Question: My cells are squares and look good at any size. I am looking to find the largest size for cells so that displaying all of them will not require scrolling.
And by example, this screen shot is great for 3 players, but kicking it up to 12 players makes them scroll out of bounds, which is to be avoided.
Is there a way to accomplish this?

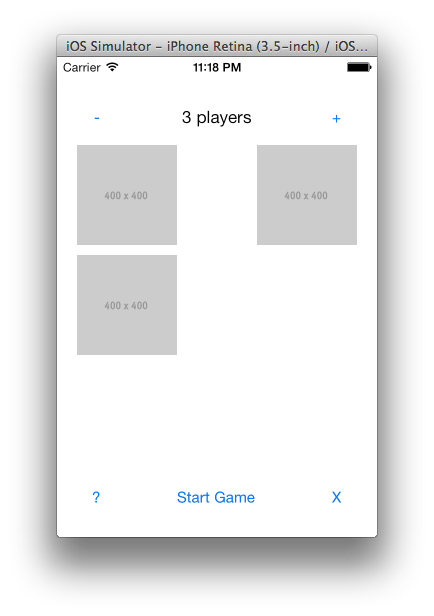
Answer: Based on rdelmar's code above with all the finesse taken out. Brute force calculation ensure the correct answer in some edge cases the other answer fails at.
Uses binary search for efficiency.
'''
// Make the cells fit
override func viewDidLayoutSubviews() {
var highestWorking = 0
var lowestNotWorking = 9999
while lowestNotWorking > highestWorking + 1 {
let currentTest = (highestWorking + lowestNotWorking) / 2
let cols = Int(playerPhotoCollectionView.frame.size.width + 10) / (currentTest + 10)
let rows = Int(playerPhotoCollectionView.frame.size.height + 10) / (currentTest + 10)
if cols * rows >= game.numberOfPlayers {
highestWorking = currentTest
} else {
lowestNotWorking = currentTest
}
}
let size = CGSize(width: CGFloat(highestWorking), height: CGFloat(highestWorking))
(self.playerPhotoCollectionView.collectionViewLayout as! UICollectionViewFlowLayout).itemSize = size
super.viewDidLayoutSubviews()
}
'''